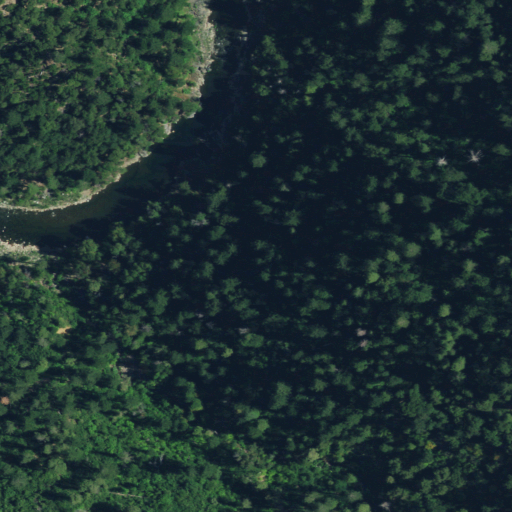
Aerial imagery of bar in California named Hansons Bar containing grassland, evergreen forest, shrub, and herbaceous wetlands